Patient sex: M
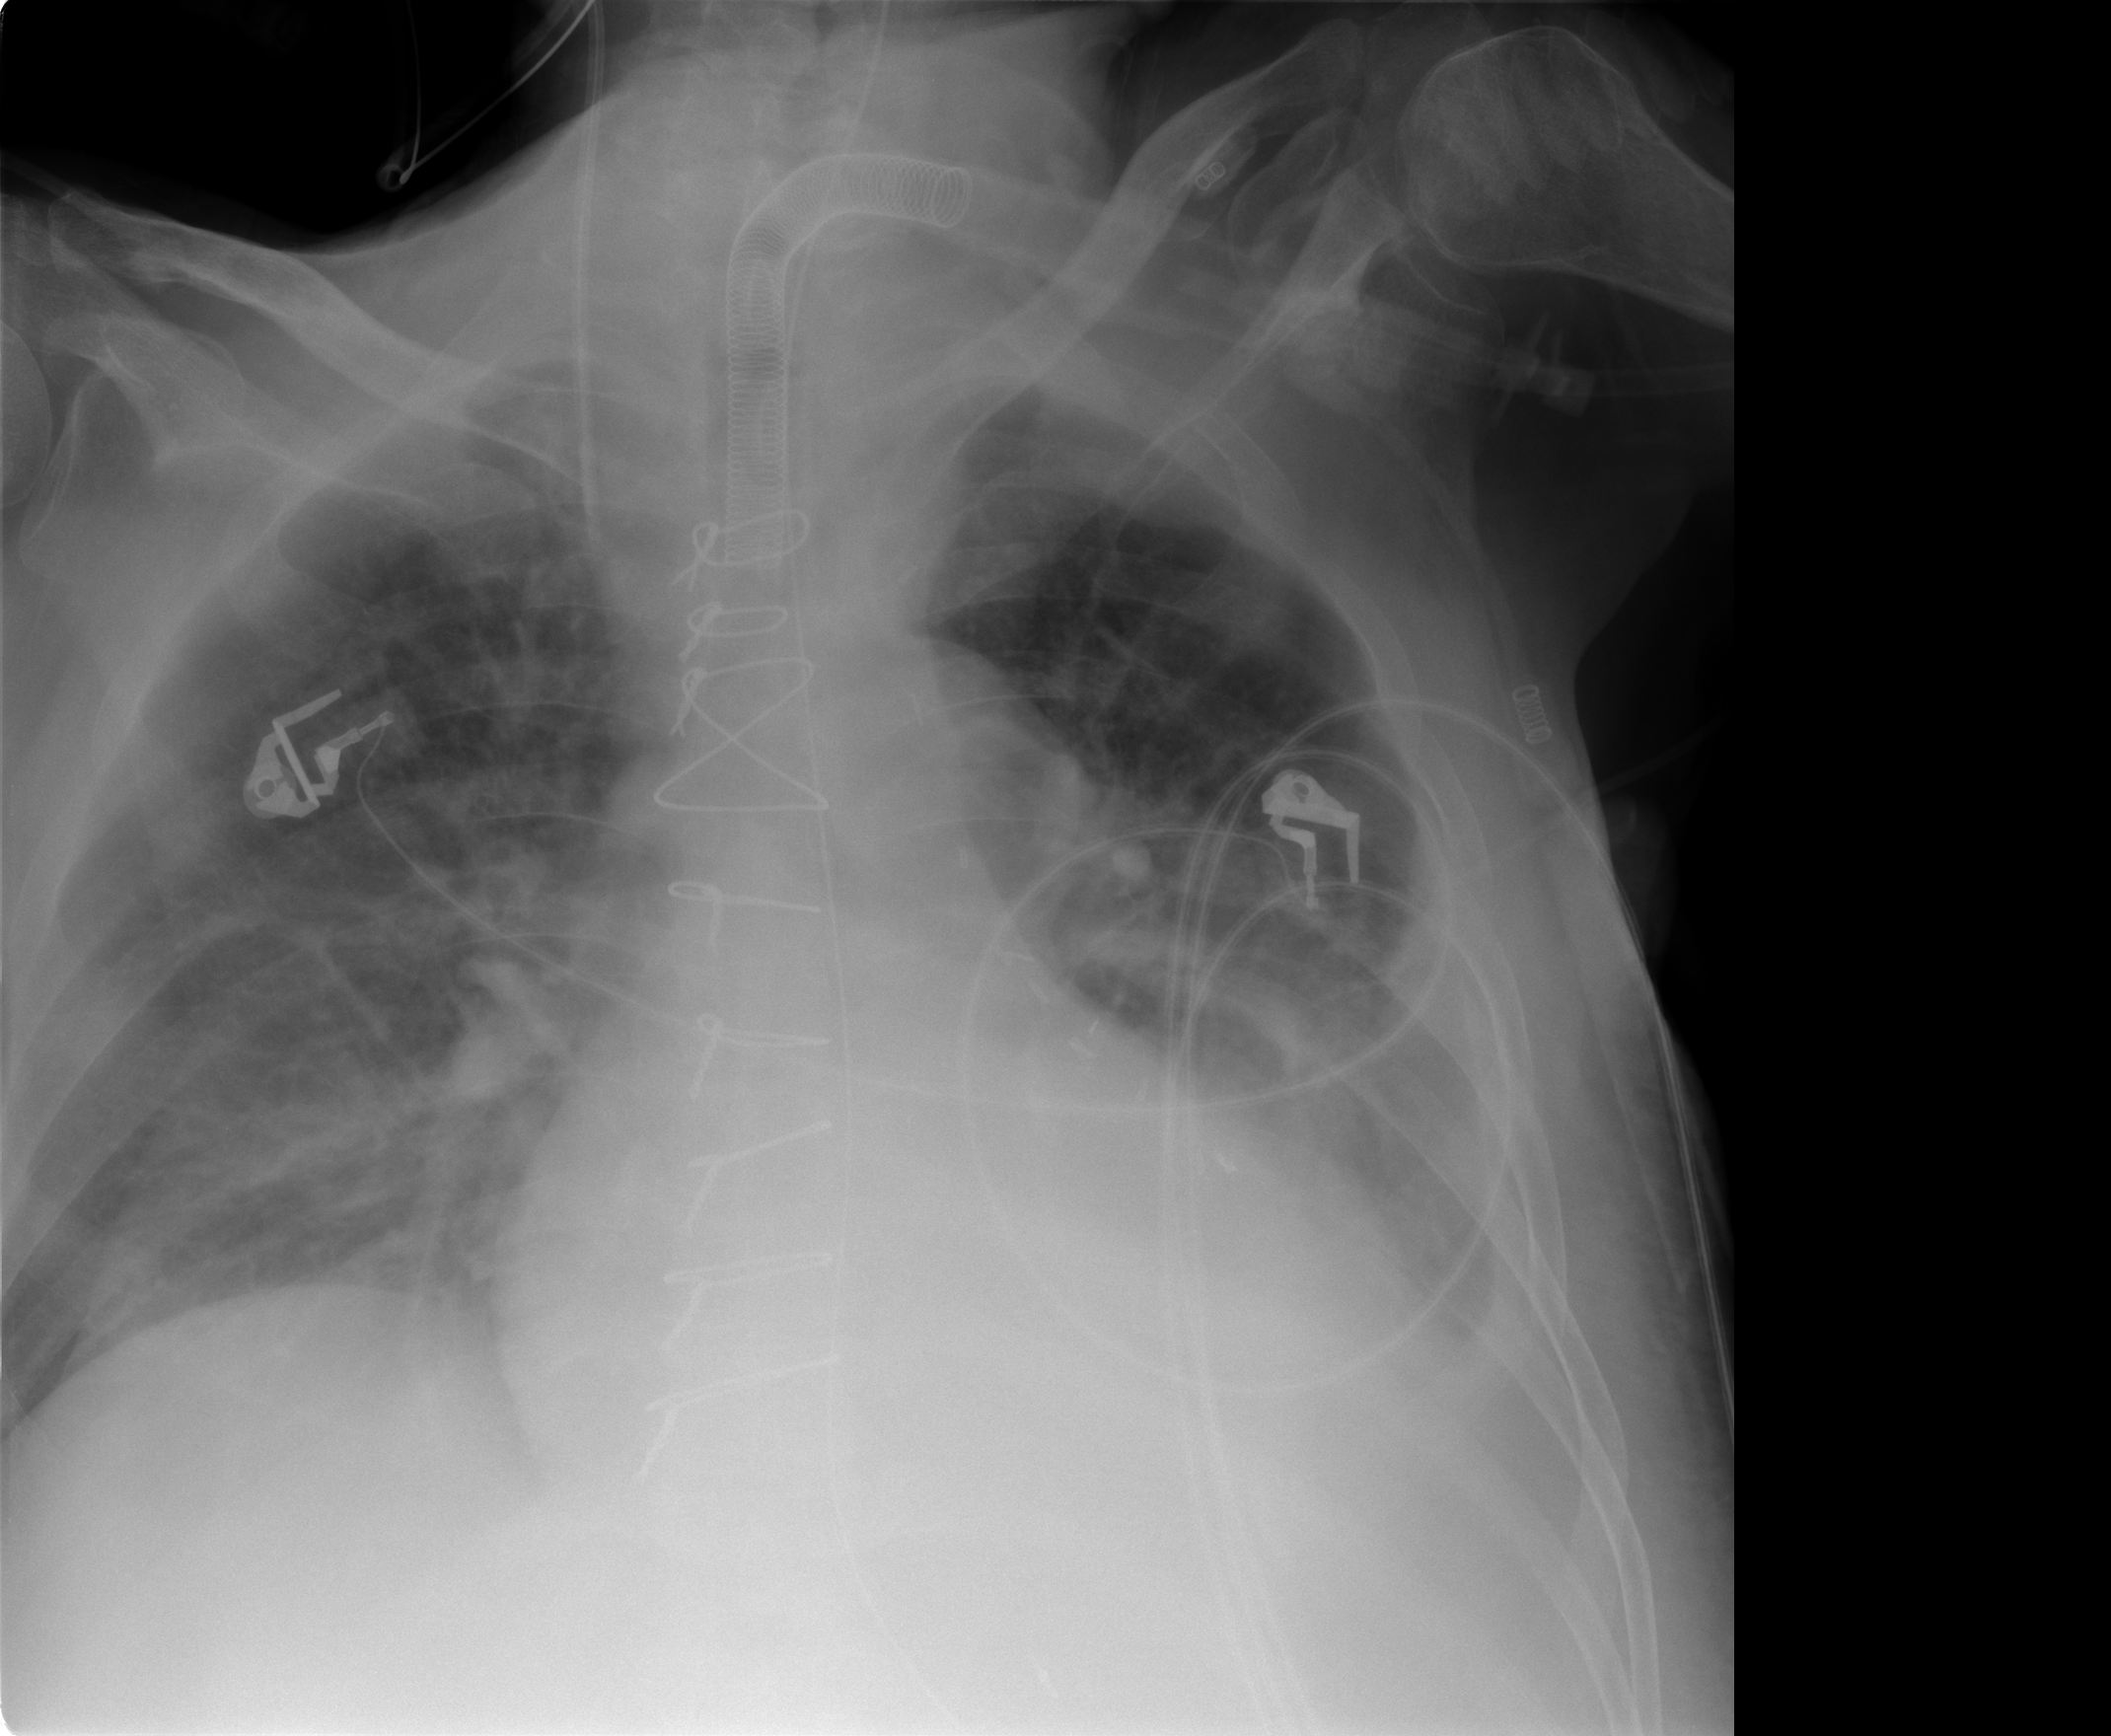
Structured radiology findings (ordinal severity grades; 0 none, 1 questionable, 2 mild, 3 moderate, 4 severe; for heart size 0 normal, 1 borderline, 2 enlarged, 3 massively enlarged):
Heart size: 2
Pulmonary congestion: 2
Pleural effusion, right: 0
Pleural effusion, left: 2
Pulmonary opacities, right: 1
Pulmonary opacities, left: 1
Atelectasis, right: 2
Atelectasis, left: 2